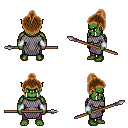
a pixel art fantasy rpg character, male body template, orc, green skin, chain mail, magenta pants, brown short topknot hairstyle, white cloth bracers, spear, four views (front, back, left, right), 2x2 character sprite sheet, small pixel art, hard edges, no anti-aliasing